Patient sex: M
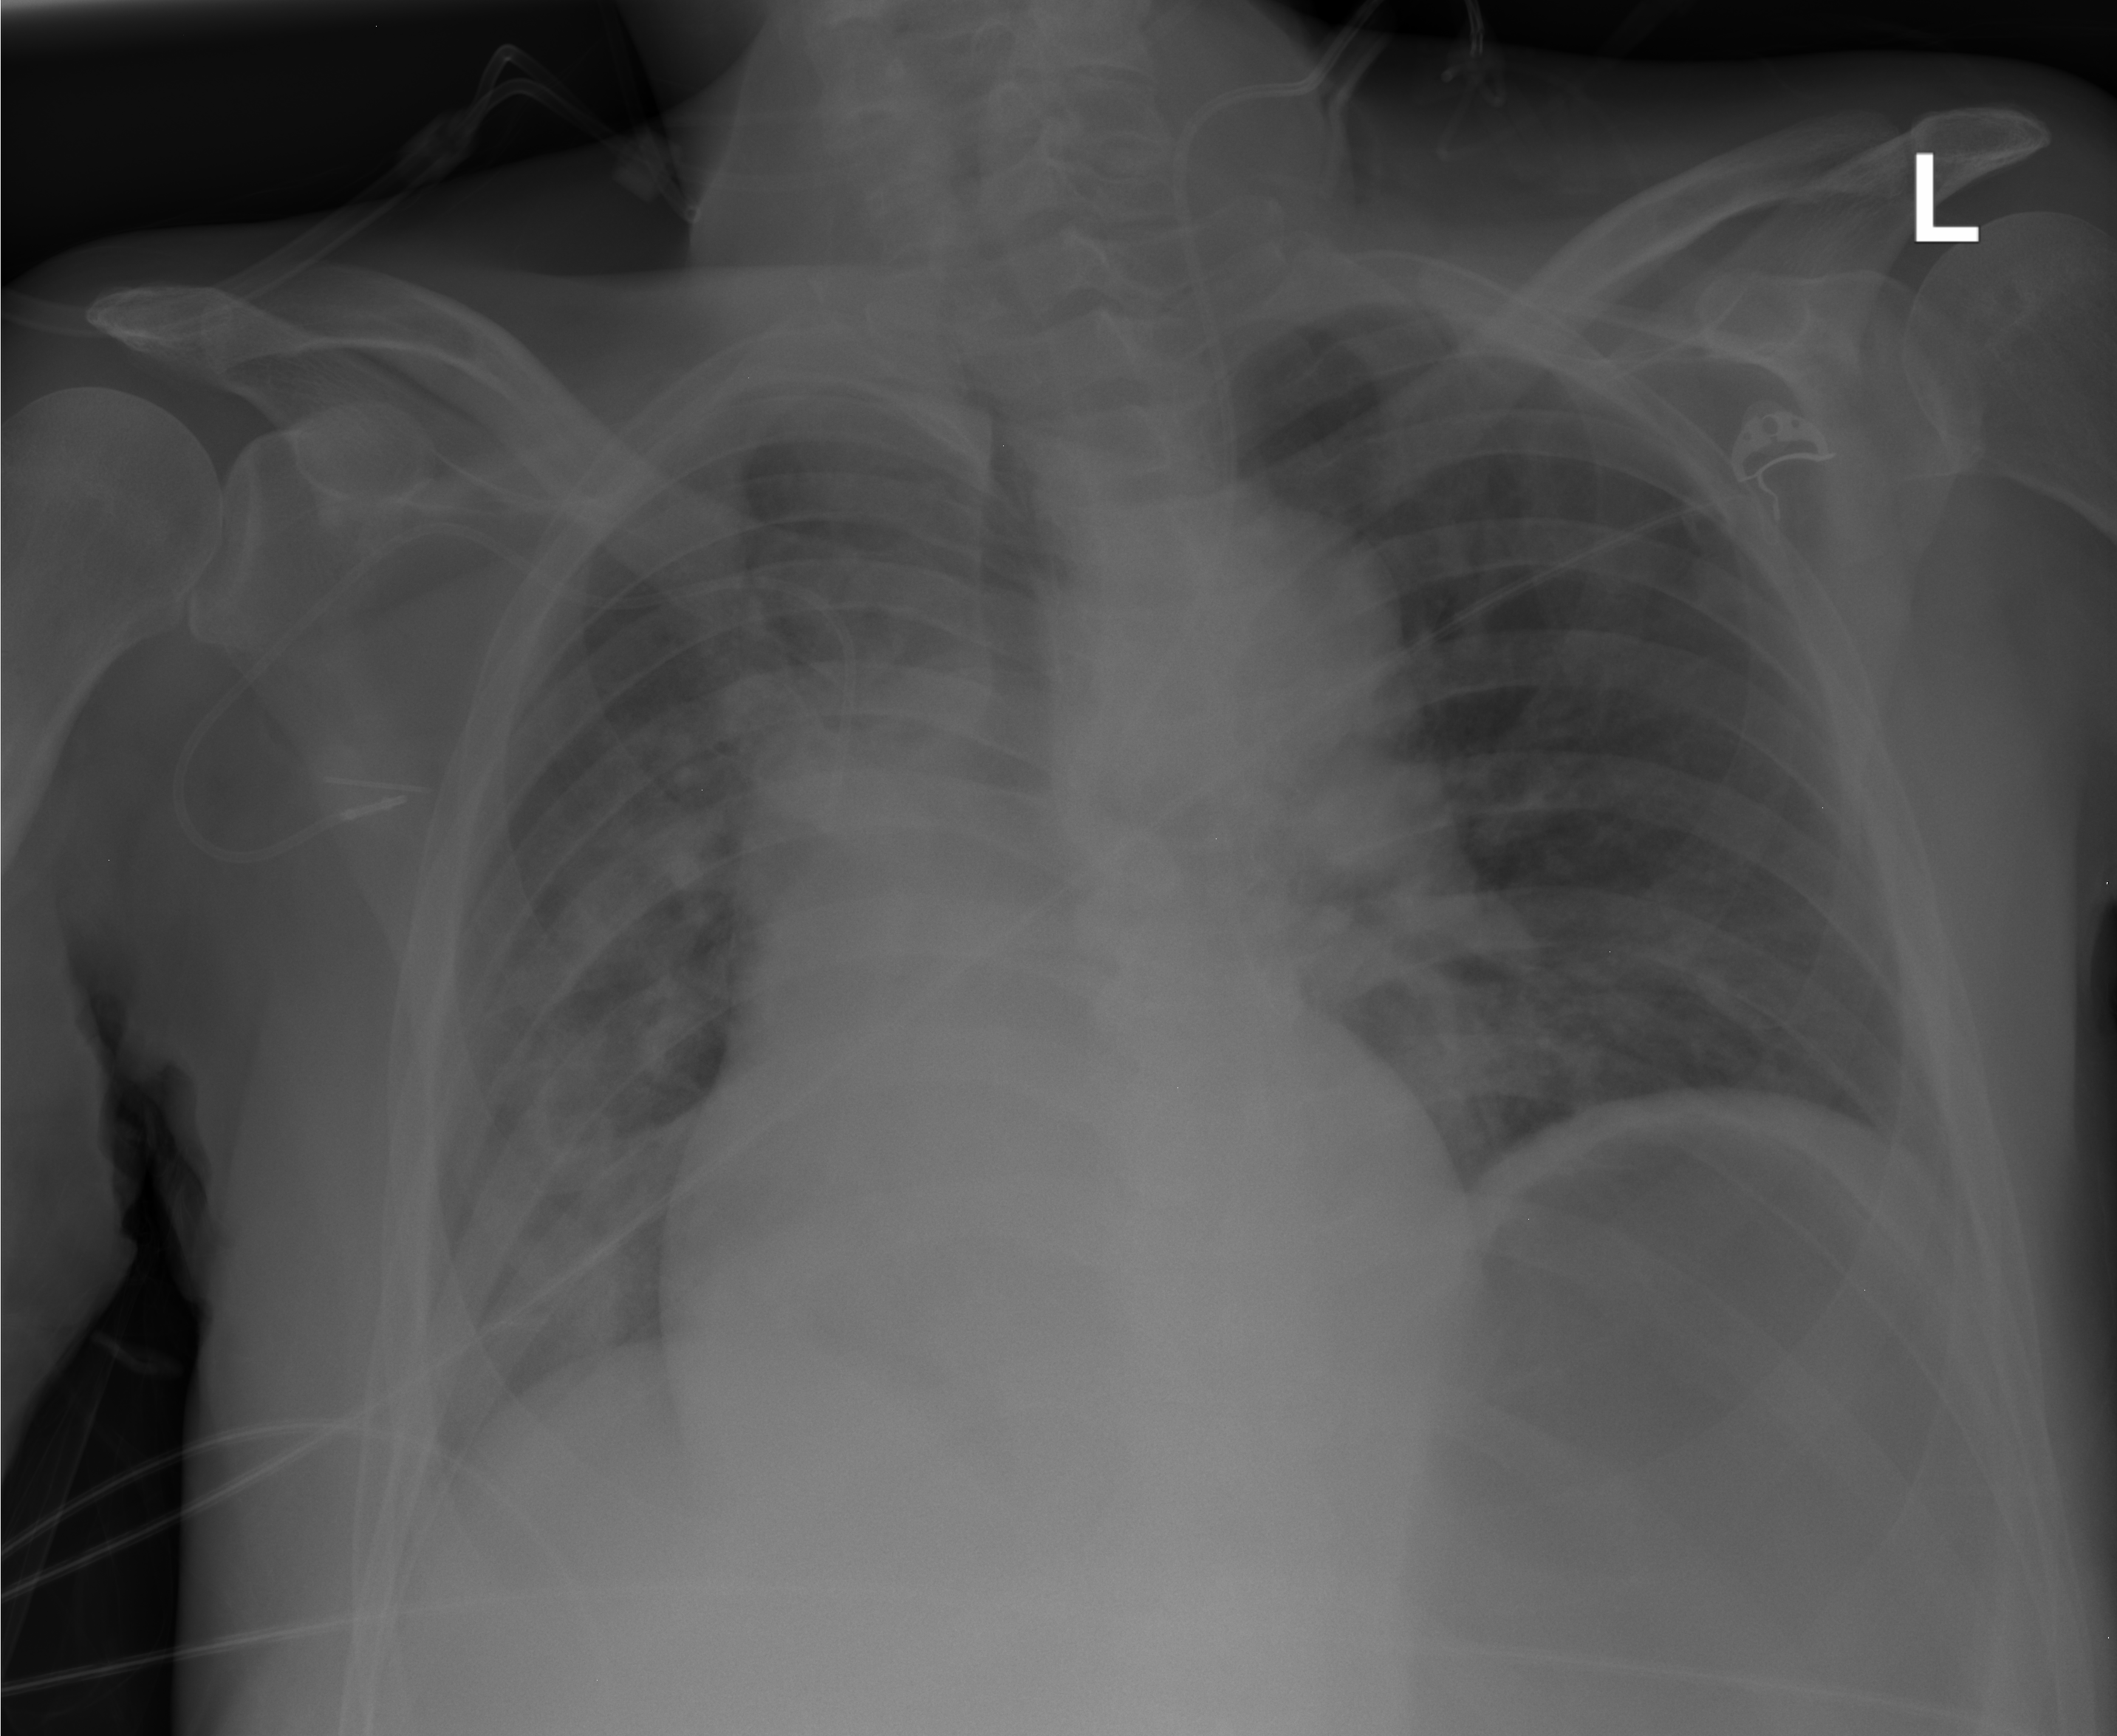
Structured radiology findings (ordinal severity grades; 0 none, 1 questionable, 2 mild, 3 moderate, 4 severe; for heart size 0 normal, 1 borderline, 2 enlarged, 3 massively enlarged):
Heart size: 0
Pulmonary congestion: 0
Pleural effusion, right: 0
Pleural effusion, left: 0
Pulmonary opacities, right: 2
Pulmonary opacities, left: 2
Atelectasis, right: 0
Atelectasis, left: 0